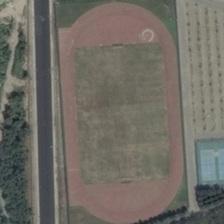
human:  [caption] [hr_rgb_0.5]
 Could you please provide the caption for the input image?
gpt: some green trees are near a playground .

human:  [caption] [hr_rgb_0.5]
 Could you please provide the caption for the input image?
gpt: some green trees are near a playground .

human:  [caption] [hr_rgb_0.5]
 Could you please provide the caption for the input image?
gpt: some green trees are near a playground .

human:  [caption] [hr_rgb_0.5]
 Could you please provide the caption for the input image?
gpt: some green trees are near a playground .

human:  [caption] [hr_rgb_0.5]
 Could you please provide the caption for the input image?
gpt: some green trees are near a playground .